Question: I'm trying to implement some sought of custom directions service on Google maps. I have a bunch of pre-made paths that I hide and show depending on the selection from two drop-down boxes. So far it works great. However, I would like to add markers to the start and end of the paths, How do i go about doing it?

Here is a working sample <URL>
'''
<!DOCTYPE html>
<html>
<head>
<meta name="viewport" content="initial-scale=1.0, user-scalable=no" />
<style type="text/css">
html {
height: 100%
}
body {
height: 100%;
margin: 0;
padding: 0
}
#map_canvas {
height: 100%
}
</style>
<script type="text/javascript" src="https://maps.googleapis.com/maps/api/js?key=AIzaSyD9W-wEHa5KzvcntFzGgyTwWtx4wvrs0os&sensor=true">
</script>
</head>
<body>
<div><strong>Start: </strong>
<select id="start">
<option>Building 1</option>
<option>Building 2</option>
<option>Building 3</option>
<option>Building 4</option>
<option>Building 5</option>
<option>Building 6</option>
<option>Building 7</option>
<option>Building 8</option>
</select> <strong>End:</strong>
<select id="end">
<option>Building 1</option>
<option>Building 2</option>
<option>Building 3</option>
<option>Building 4</option>
<option>Building 5</option>
<option>Building 6</option>
<option>Building 7</option>
<option>Building 8</option>
</select>
<input type="button" onclick="drawDirections();" value="GO" />
</div>
<div id="map" style="width: 100%; height: 100%"></div>
<script type="text/javascript">
var mapOptions = {
mapTypeId: google.maps.MapTypeId.ROADMAP,
center: new google.maps.LatLng(51.507684, 0.063686),
zoom: 17
};
var map = new google.maps.Map(document.getElementById("map"), mapOptions);
// Predefine all the paths
var paths = [];
paths['1_to_2'] = new google.maps.Polyline({
path: [
new google.maps.LatLng(51.508445, 0.063944),
new google.maps.LatLng(51.507474, 0.063877),
new google.maps.LatLng(51.507457, 0.064019)],
strokeColor: '#FF0000'
});
paths['1_to_3'] = new google.maps.Polyline({
path: [
new google.maps.LatLng(51.508445, 0.063944),
new google.maps.LatLng(51.507474, 0.063877),
new google.maps.LatLng(51.507494, 0.063399)],
strokeColor: '#FF0000'
});
paths['1_to_4'] = new google.maps.Polyline({
path: [
new google.maps.LatLng(51.508445, 0.063944),
new google.maps.LatLng(51.507474, 0.063877),
new google.maps.LatLng(51.507709, 0.063301)],
strokeColor: '#FF0000'
});
paths['1_to_5'] = new google.maps.Polyline({
path: [
new google.maps.LatLng(51.508445, 0.063944),
new google.maps.LatLng(51.507474, 0.063877),
new google.maps.LatLng(51.507287, 0.063839),
new google.maps.LatLng(51.507293, 0.062681),
new google.maps.LatLng(51.50747, 0.062659),
new google.maps.LatLng(51.507501, 0.062467)],
strokeColor: '#FF0000'
});
paths['1_to_6'] = new google.maps.Polyline({
path: [
new google.maps.LatLng(51.508445, 0.063944),
new google.maps.LatLng(51.507474, 0.063877),
new google.maps.LatLng(51.507287, 0.063839),
new google.maps.LatLng(51.507293, 0.062681),
new google.maps.LatLng(51.507275, 0.062455)],
strokeColor: '#FF0000'
});
paths['1_to_7'] = new google.maps.Polyline({
path: [
new google.maps.LatLng(51.508445, 0.063944),
new google.maps.LatLng(51.507474, 0.063877),
new google.maps.LatLng(51.507287, 0.063839),
new google.maps.LatLng(51.507293, 0.062681),
new google.maps.LatLng(51.507275, 0.062455)],
strokeColor: '#FF0000'
});
paths['1_to_8'] = new google.maps.Polyline({
path: [
new google.maps.LatLng(51.508445, 0.063944),
new google.maps.LatLng(51.507474, 0.063877),
new google.maps.LatLng(51.507287, 0.063839),
new google.maps.LatLng(51.507248, 0.065797),
new google.maps.LatLng(51.507449, 0.065805),
new google.maps.LatLng(51.507442, 0.066004)],
strokeColor: '#FF0000'
});
//---------------------------------------------------------
paths['2_to_3'] = new google.maps.Polyline({
path: [
new google.maps.LatLng(51.507457, 0.064019),
new google.maps.LatLng(51.507474, 0.063877),
new google.maps.LatLng(51.507494, 0.063399)],
strokeColor: '#FF0000'
});
paths['2_to_4'] = new google.maps.Polyline({
path: [
new google.maps.LatLng(51.507457, 0.064019),
new google.maps.LatLng(51.507474, 0.063877),
new google.maps.LatLng(51.507709, 0.063301)],
strokeColor: '#FF0000'
});
paths['2_to_5'] = new google.maps.Polyline({
path: [
new google.maps.LatLng(51.507457, 0.064019),
new google.maps.LatLng(51.507474, 0.063877),
new google.maps.LatLng(51.507287, 0.063839),
new google.maps.LatLng(51.507293, 0.062681),
new google.maps.LatLng(51.50747, 0.062659),
new google.maps.LatLng(51.507501, 0.062467)],
strokeColor: '#FF0000'
});
paths['2_to_6'] = new google.maps.Polyline({
path: [
new google.maps.LatLng(51.507457, 0.064019),
new google.maps.LatLng(51.507474, 0.063877),
new google.maps.LatLng(51.507287, 0.063839),
new google.maps.LatLng(51.507293, 0.062681),
new google.maps.LatLng(51.507275, 0.062455)],
strokeColor: '#FF0000'
});
paths['2_to_7'] = new google.maps.Polyline({
path: [
new google.maps.LatLng(51.507457, 0.064019),
new google.maps.LatLng(51.507474, 0.063877),
new google.maps.LatLng(51.507287, 0.063839),
new google.maps.LatLng(51.507293, 0.062681),
new google.maps.LatLng(51.507275, 0.062455)],
strokeColor: '#FF0000'
});
paths['2_to_8'] = new google.maps.Polyline({
path: [
new google.maps.LatLng(51.507457, 0.064019),
new google.maps.LatLng(51.507474, 0.063877),
new google.maps.LatLng(51.507287, 0.063839),
new google.maps.LatLng(51.507248, 0.065797),
new google.maps.LatLng(51.507449, 0.065805),
new google.maps.LatLng(51.507442, 0.066004)],
strokeColor: '#FF0000'
});
//---------------------------------------------------------
paths['3_to_4'] = new google.maps.Polyline({
path: [
new google.maps.LatLng(51.507494, 0.063399),
new google.maps.LatLng(51.507474, 0.063877),
new google.maps.LatLng(51.507709, 0.063301)],
strokeColor: '#FF0000'
});
paths['3_to_5'] = new google.maps.Polyline({
path: [
new google.maps.LatLng(51.507494, 0.063399),
new google.maps.LatLng(51.507474, 0.063877),
new google.maps.LatLng(51.507287, 0.063839),
new google.maps.LatLng(51.507293, 0.062681),
new google.maps.LatLng(51.50747, 0.062659),
new google.maps.LatLng(51.507501, 0.062467)],
strokeColor: '#FF0000'
});
paths['3_to_6'] = new google.maps.Polyline({
path: [
new google.maps.LatLng(51.507494, 0.063399),
new google.maps.LatLng(51.507474, 0.063877),
new google.maps.LatLng(51.507287, 0.063839),
new google.maps.LatLng(51.507293, 0.062681),
new google.maps.LatLng(51.507275, 0.062455)],
strokeColor: '#FF0000'
});
paths['3_to_7'] = new google.maps.Polyline({
path: [
new google.maps.LatLng(51.507494, 0.063399),
new google.maps.LatLng(51.507474, 0.063877),
new google.maps.LatLng(51.507287, 0.063839),
new google.maps.LatLng(51.507293, 0.062681),
new google.maps.LatLng(51.507275, 0.062455)],
strokeColor: '#FF0000'
});
paths['3_to_8'] = new google.maps.Polyline({
path: [
new google.maps.LatLng(51.507494, 0.063399),
new google.maps.LatLng(51.507474, 0.063877),
new google.maps.LatLng(51.507287, 0.063839),
new google.maps.LatLng(51.507248, 0.065797),
new google.maps.LatLng(51.507449, 0.065805),
new google.maps.LatLng(51.507442, 0.066004)],
strokeColor: '#FF0000'
});
//-------------------------------------------------------------
paths['4_to_5'] = new google.maps.Polyline({
path: [
new google.maps.LatLng(51.507709, 0.063301),
new google.maps.LatLng(51.507474, 0.063877),
new google.maps.LatLng(51.507287, 0.063839),
new google.maps.LatLng(51.507293, 0.062681),
new google.maps.LatLng(51.50747, 0.062659),
new google.maps.LatLng(51.507501, 0.062467)],
strokeColor: '#FF0000'
});
paths['4_to_6'] = new google.maps.Polyline({
path: [
new google.maps.LatLng(51.507709, 0.063301),
new google.maps.LatLng(51.507474, 0.063877),
new google.maps.LatLng(51.507287, 0.063839),
new google.maps.LatLng(51.507293, 0.062681),
new google.maps.LatLng(51.507275, 0.062455)],
strokeColor: '#FF0000'
});
paths['4_to_7'] = new google.maps.Polyline({
path: [
new google.maps.LatLng(51.507709, 0.063301),
new google.maps.LatLng(51.507474, 0.063877),
new google.maps.LatLng(51.507287, 0.063839),
new google.maps.LatLng(51.507293, 0.062681),
new google.maps.LatLng(51.507275, 0.062455)],
strokeColor: '#FF0000'
});
paths['4_to_8'] = new google.maps.Polyline({
path: [
new google.maps.LatLng(51.507709, 0.063301),
new google.maps.LatLng(51.507474, 0.063877),
new google.maps.LatLng(51.507287, 0.063839),
new google.maps.LatLng(51.507248, 0.065797),
new google.maps.LatLng(51.507449, 0.065805),
new google.maps.LatLng(51.507442, 0.066004)],
strokeColor: '#FF0000'
});
//---------------------------------------------------------------
paths['5_to_6'] = new google.maps.Polyline({
path: [
new google.maps.LatLng(51.507501, 0.062467),
new google.maps.LatLng(51.50747, 0.062659),
new google.maps.LatLng(51.507293, 0.062681),
new google.maps.LatLng(51.507275, 0.062455)],
strokeColor: '#FF0000'
});
paths['5_to_7'] = new google.maps.Polyline({
path: [
new google.maps.LatLng(51.507501, 0.062467),
new google.maps.LatLng(51.50747, 0.062659),
new google.maps.LatLng(51.507293, 0.062681),
new google.maps.LatLng(51.507275, 0.062455)],
strokeColor: '#FF0000'
});
paths['5_to_8'] = new google.maps.Polyline({
path: [
new google.maps.LatLng(51.507501, 0.062467),
new google.maps.LatLng(51.50747, 0.062659),
new google.maps.LatLng(51.507293, 0.062681),
new google.maps.LatLng(51.507287, 0.063839),
new google.maps.LatLng(51.507248, 0.065797),
new google.maps.LatLng(51.507449, 0.065805),
new google.maps.LatLng(51.507442, 0.066004)],
strokeColor: '#FF0000'
});
//----------------------------------------------------
paths['6_to_7'] = new google.maps.Polyline({
path: [
new google.maps.LatLng(51.507275, 0.062455),
new google.maps.LatLng(51.507293, 0.062681),
new google.maps.LatLng(51.507275, 0.062455)],
strokeColor: '#FF0000'
});
paths['6_to_8'] = new google.maps.Polyline({
path: [
new google.maps.LatLng(51.507275, 0.062455),
new google.maps.LatLng(51.507293, 0.062681),
new google.maps.LatLng(51.507287, 0.063839),
new google.maps.LatLng(51.507248, 0.065797),
new google.maps.LatLng(51.507449, 0.065805),
new google.maps.LatLng(51.507442, 0.066004)],
strokeColor: '#FF0000'
});
//--------------------------------------------------------
paths['7_to_8'] = new google.maps.Polyline({
path: [
new google.maps.LatLng(51.507275, 0.062455),
new google.maps.LatLng(51.507293, 0.062681),
new google.maps.LatLng(51.507287, 0.063839),
new google.maps.LatLng(51.507248, 0.065797),
new google.maps.LatLng(51.507449, 0.065805),
new google.maps.LatLng(51.507442, 0.066004)],
strokeColor: '#FF0000'
});
function drawDirections() {
var start = 1 + document.getElementById('start').selectedIndex;
var end = 1 + document.getElementById('end').selectedIndex;
var i;
if (start === end) {
alert('Please choose different buildings');
} else {
// Hide all polylines
for (i in paths) {
paths[i].setOptions({
map: null
});
}
// Show the route
if (typeof paths['' + start + '_to_' + end] !== 'undefined') {
paths['' + start + '_to_' + end].setOptions({
map: map
});
} else if (typeof paths['' + end + '_to_' + start] !== 'undefined') {
paths['' + end + '_to_' + start].setOptions({
map: map
});
}
var laLatLng = new google.maps.LatLng(51.507684, 0.063686);
map.panTo(laLatLng);
map.setZoom(17);
//panTo(latLng:LatLng)
}
}
</script>
</body>
</html>
'''
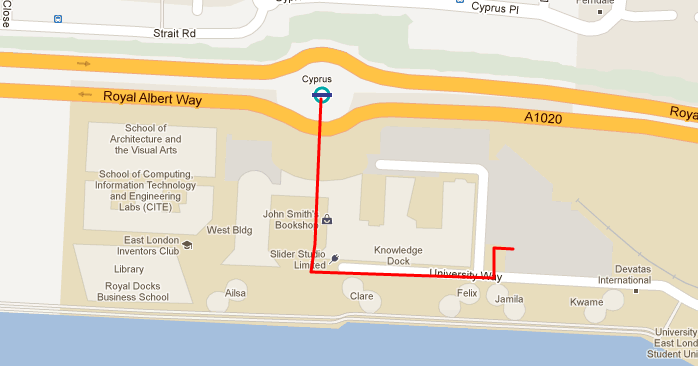
Answer: To add a marker at each end of the path, do something like this:
'''
paths['' + start + '_to_' + end].setOptions({
map: map
});
// first point of polyline
createMarker(paths['' + start + '_to_' + end].getPath().getAt(0), 'start', 'start', 'green');
// last point of polyline
createMarker(paths['' + start + '_to_' + end].getPath().getAt(paths['' + start + '_to_' + end].getPath().getLength()-1), 'end', 'end', 'red');
'''
<URL>